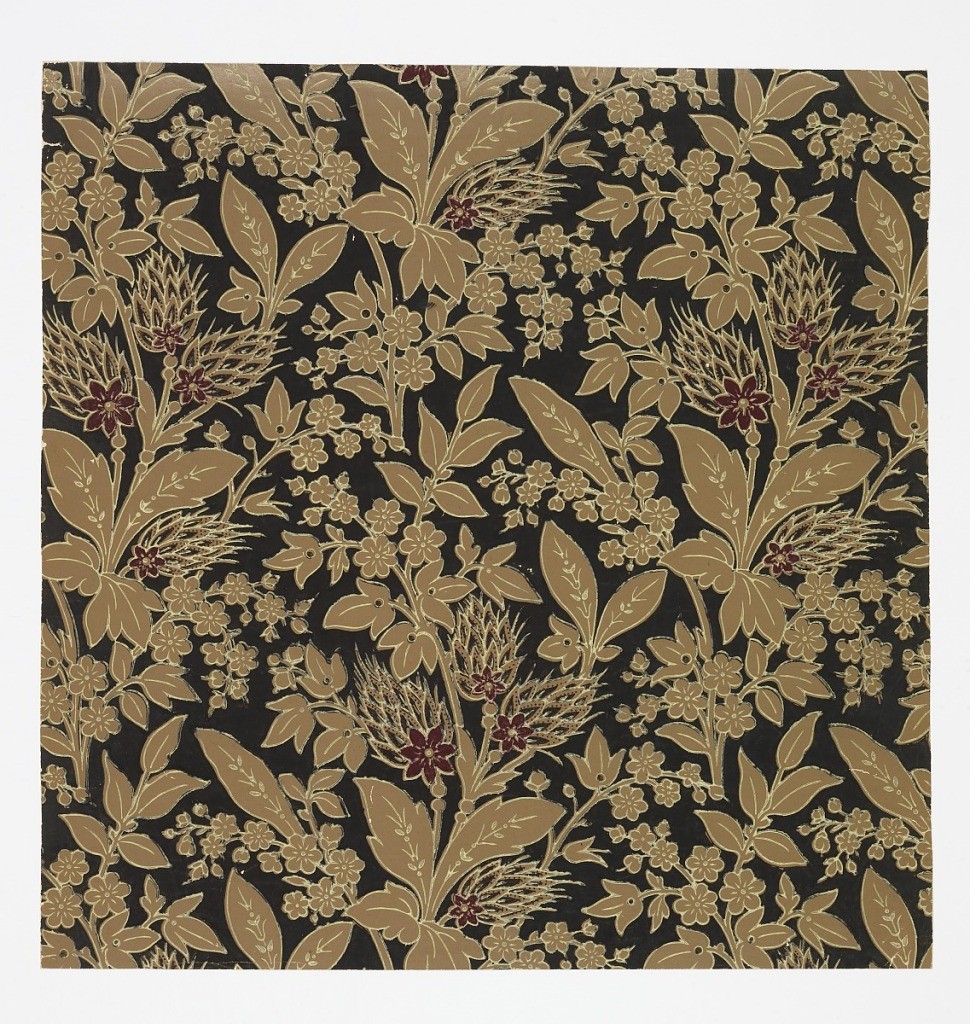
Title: Sidewall
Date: ca. 1880
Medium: Machine-printed paper
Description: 1970-26-4-cdd: Aesthetic or Anglo-Japanesque pattern with overlap...;     1970-26-4-cs: Dense all-over pattern of foliage with small purpl...